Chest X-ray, PA view. Patient: 60 years old, sex F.
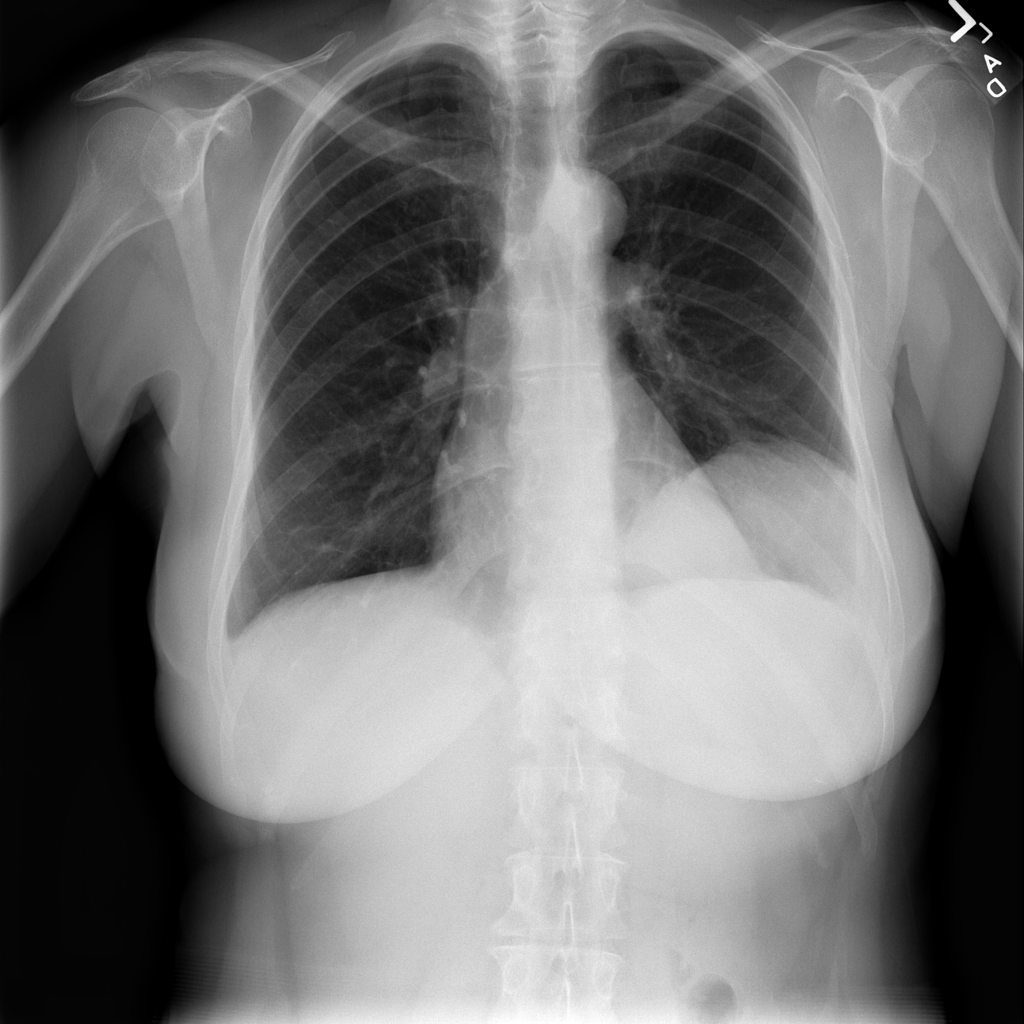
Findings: No Finding